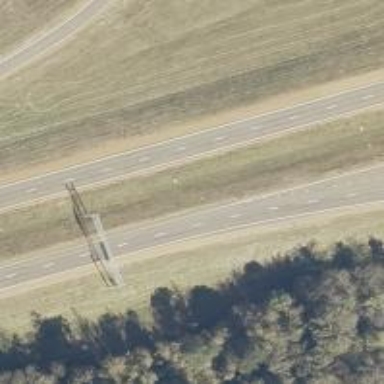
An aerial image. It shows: Asphalt road classified as trunk highway.